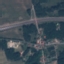
Label: Highway